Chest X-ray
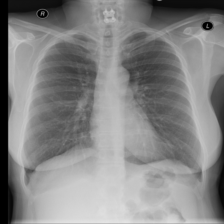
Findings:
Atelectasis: negative
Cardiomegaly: negative
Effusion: negative
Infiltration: negative
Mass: negative
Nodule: negative
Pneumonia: negative
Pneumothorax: negative
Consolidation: negative
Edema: negative
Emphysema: negative
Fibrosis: negative
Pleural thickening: negative
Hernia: negative